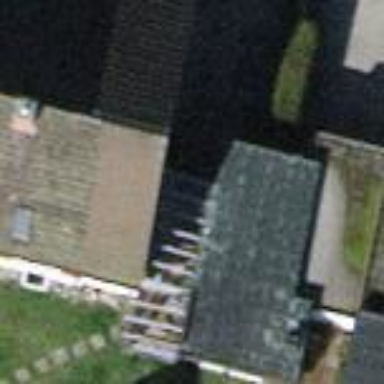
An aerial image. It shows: Detached building.